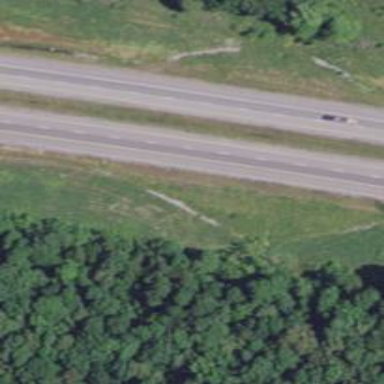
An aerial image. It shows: Trunk highway with expressway features.